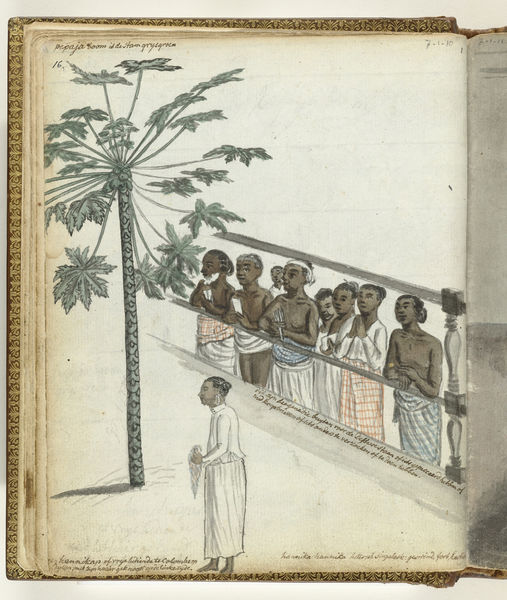
Titel: Papajaboom, rechtzoekenden bij de Dessave en een 'hennikap' of vrije bediende te Colombo
Künstler: Jan Brandes
Standort: Amsterdam
Institution: Rijksmuseum
Schlagwörter: blue, men, people, red, white, women, black, dress, green, painting, woman, brown, palm, plant, african, man, tree, nature, island, drawing, paper, look, color, shadow, illustration, beard, glass, writing, lean, leaning, children, bridge, fence, happy, arms, leaves, trunk, history, prayer, gate, art, religion, cloth, bare, book, leaf, native, page, palm tree, exotic, indian, standing, pray, bystanders, praying, balustrade, boys, ceremony, slave, barrier, plaid, loincloth, ethnic, polynesian, topless, balck, shite, leader, culture, banister, shirtless, 10, white robe, praing, relgion, 1910, black people, saris, book image, pacific island, woman in white, palme menschen zeichnung